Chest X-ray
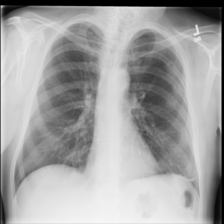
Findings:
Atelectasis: negative
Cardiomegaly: negative
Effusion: negative
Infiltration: negative
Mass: negative
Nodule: negative
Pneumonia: negative
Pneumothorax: negative
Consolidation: negative
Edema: negative
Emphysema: negative
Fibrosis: negative
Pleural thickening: negative
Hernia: negative